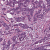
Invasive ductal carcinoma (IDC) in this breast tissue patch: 1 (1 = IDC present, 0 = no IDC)